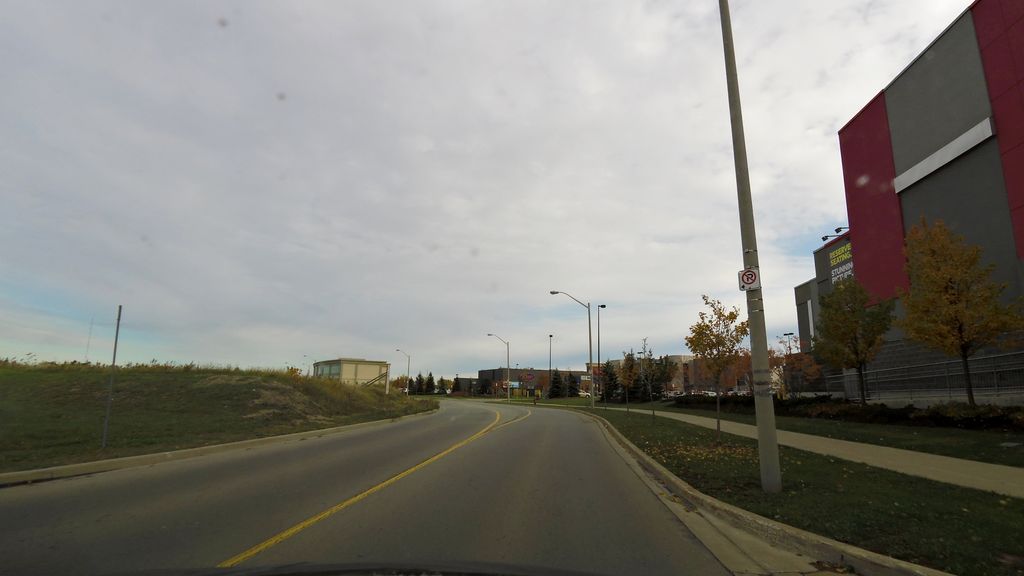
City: hamilton